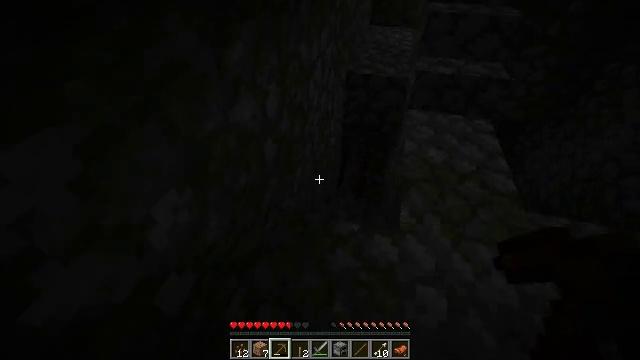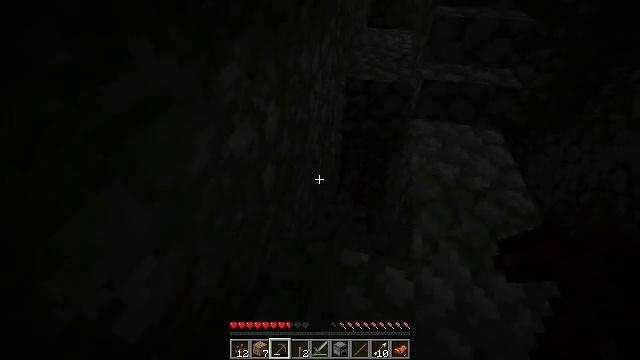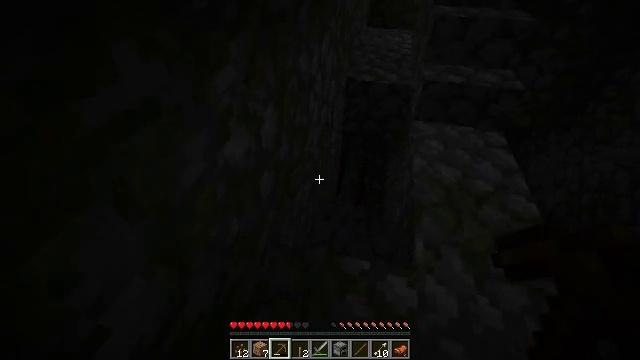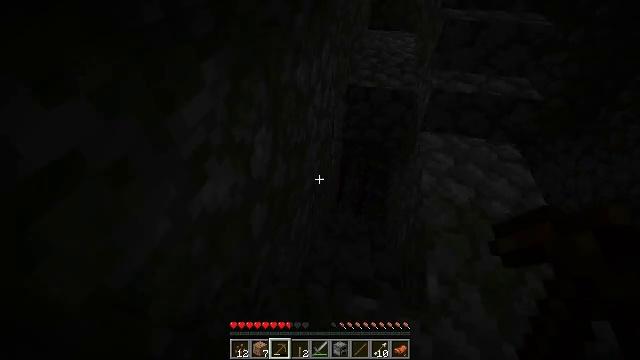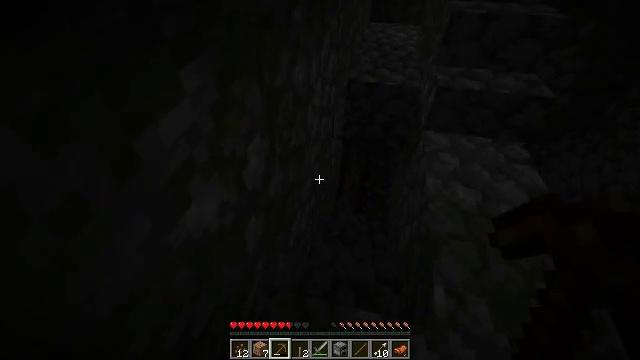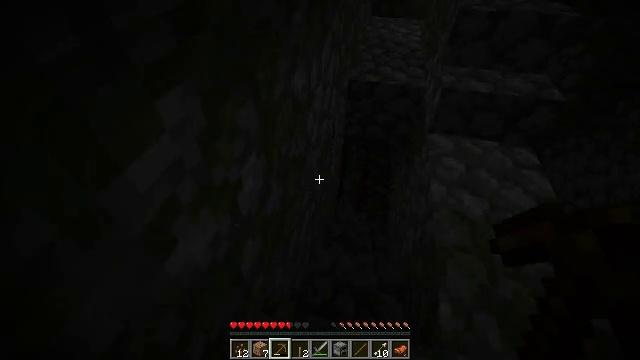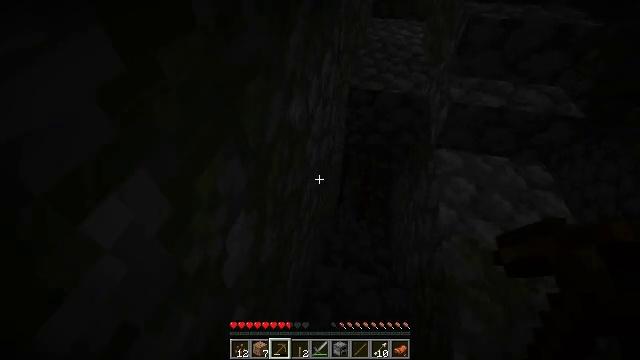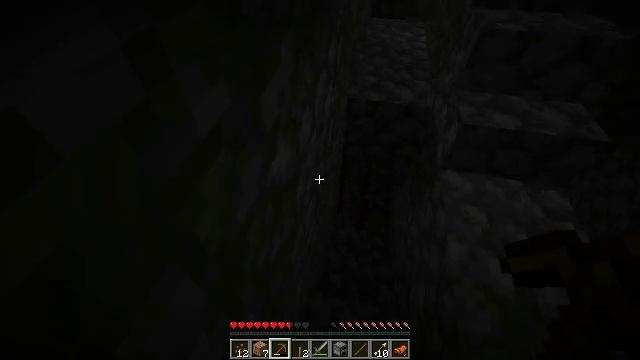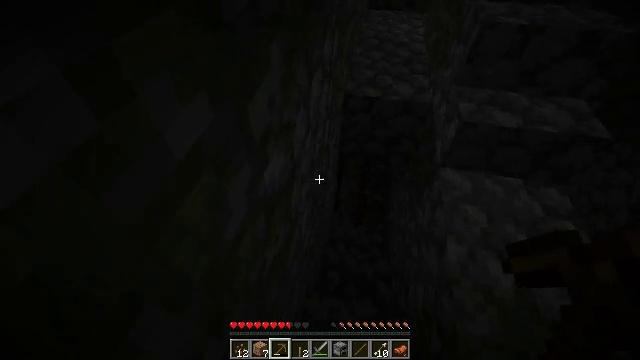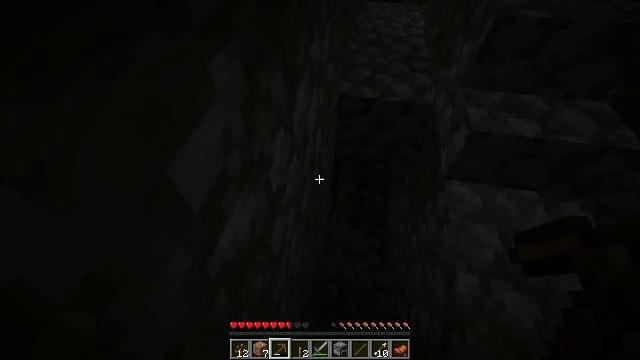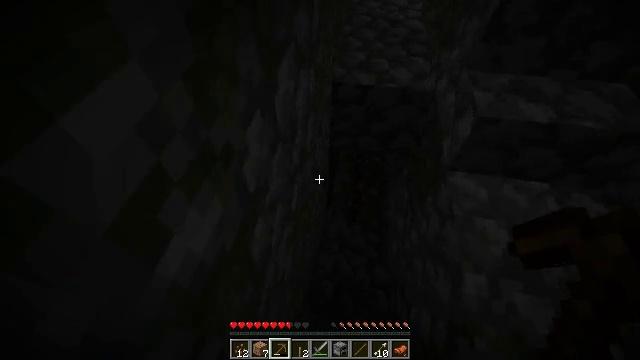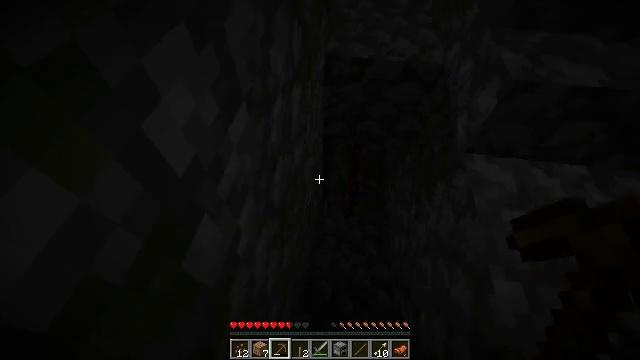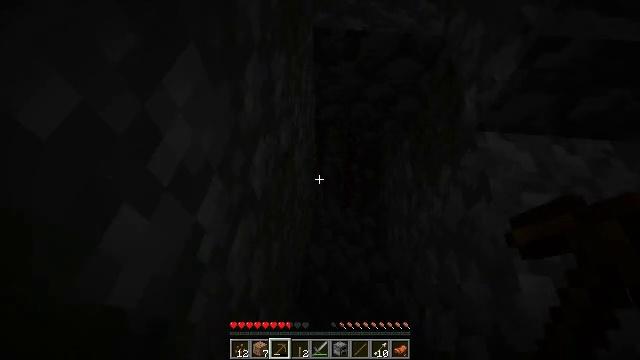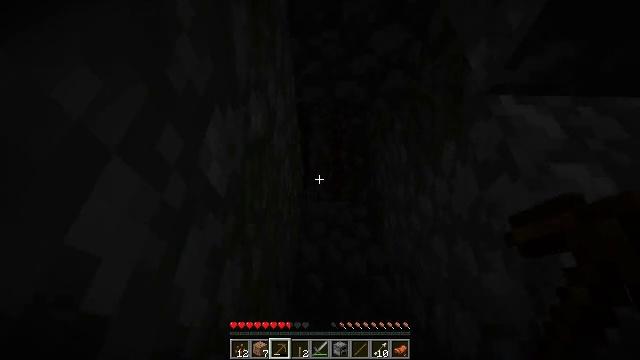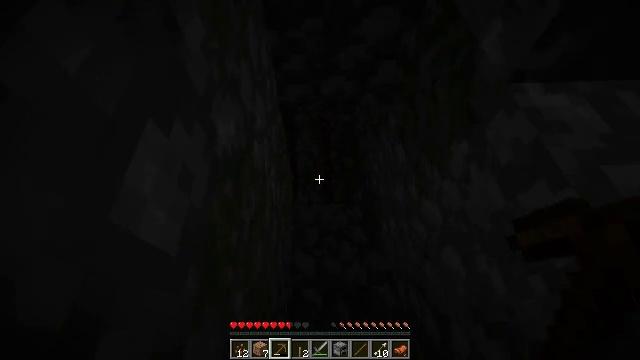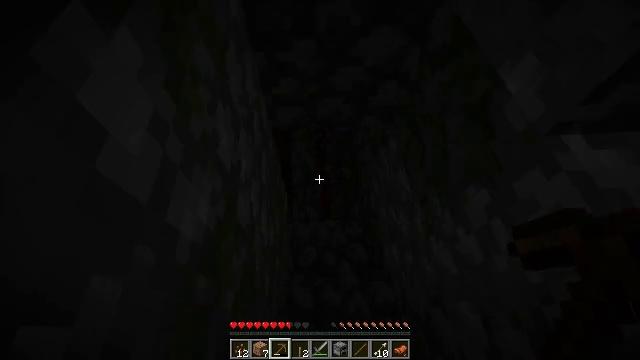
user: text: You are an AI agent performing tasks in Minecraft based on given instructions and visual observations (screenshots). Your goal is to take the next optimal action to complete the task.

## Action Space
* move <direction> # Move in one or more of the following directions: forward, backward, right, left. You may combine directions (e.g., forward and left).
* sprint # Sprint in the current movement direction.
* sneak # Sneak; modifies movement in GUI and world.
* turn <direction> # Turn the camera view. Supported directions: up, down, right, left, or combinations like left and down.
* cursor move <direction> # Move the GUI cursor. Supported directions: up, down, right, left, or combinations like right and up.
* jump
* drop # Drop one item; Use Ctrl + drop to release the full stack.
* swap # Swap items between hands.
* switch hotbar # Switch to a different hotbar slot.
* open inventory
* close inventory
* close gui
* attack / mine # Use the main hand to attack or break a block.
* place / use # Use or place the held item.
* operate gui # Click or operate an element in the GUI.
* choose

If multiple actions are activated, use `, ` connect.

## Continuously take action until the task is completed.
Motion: motion action
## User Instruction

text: Remove the sticky piston from its position.
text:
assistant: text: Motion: move forward, turn right
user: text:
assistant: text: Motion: move forward
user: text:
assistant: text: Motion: move forward
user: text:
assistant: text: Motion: move forward, turn down
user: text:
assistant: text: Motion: move forward, turn down
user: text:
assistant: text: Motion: move forward
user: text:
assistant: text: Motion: move forward
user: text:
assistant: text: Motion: move forward, turn down
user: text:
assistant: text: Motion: move forward, turn down
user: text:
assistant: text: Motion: move forward, turn right and down
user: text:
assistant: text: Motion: move forward, turn right and down
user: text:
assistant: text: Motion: move forward, turn right and down
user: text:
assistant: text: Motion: move forward, turn right and down
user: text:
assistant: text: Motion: move forward, turn right
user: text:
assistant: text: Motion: move forward, turn right
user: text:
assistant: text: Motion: move forward
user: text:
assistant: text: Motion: move forward
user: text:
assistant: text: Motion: move forward
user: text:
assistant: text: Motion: move forward
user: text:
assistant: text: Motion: move forward
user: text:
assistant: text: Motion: move forward
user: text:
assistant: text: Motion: move forward
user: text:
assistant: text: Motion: move forward
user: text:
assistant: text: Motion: move forward, turn left and up
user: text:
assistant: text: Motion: move forward, turn left and up
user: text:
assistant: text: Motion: move forward
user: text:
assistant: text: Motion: move forward, turn up
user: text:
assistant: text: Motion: move forward, turn left and up
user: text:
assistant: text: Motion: turn left and up
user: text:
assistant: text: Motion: turn left and up